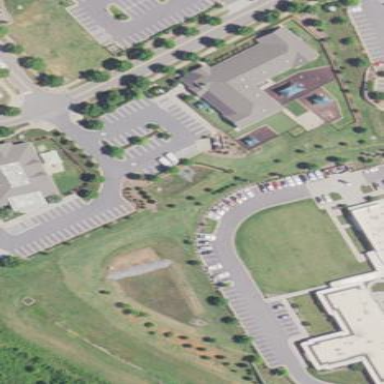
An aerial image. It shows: Kindergarten.